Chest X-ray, PA view. Patient: 66 years old, sex M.
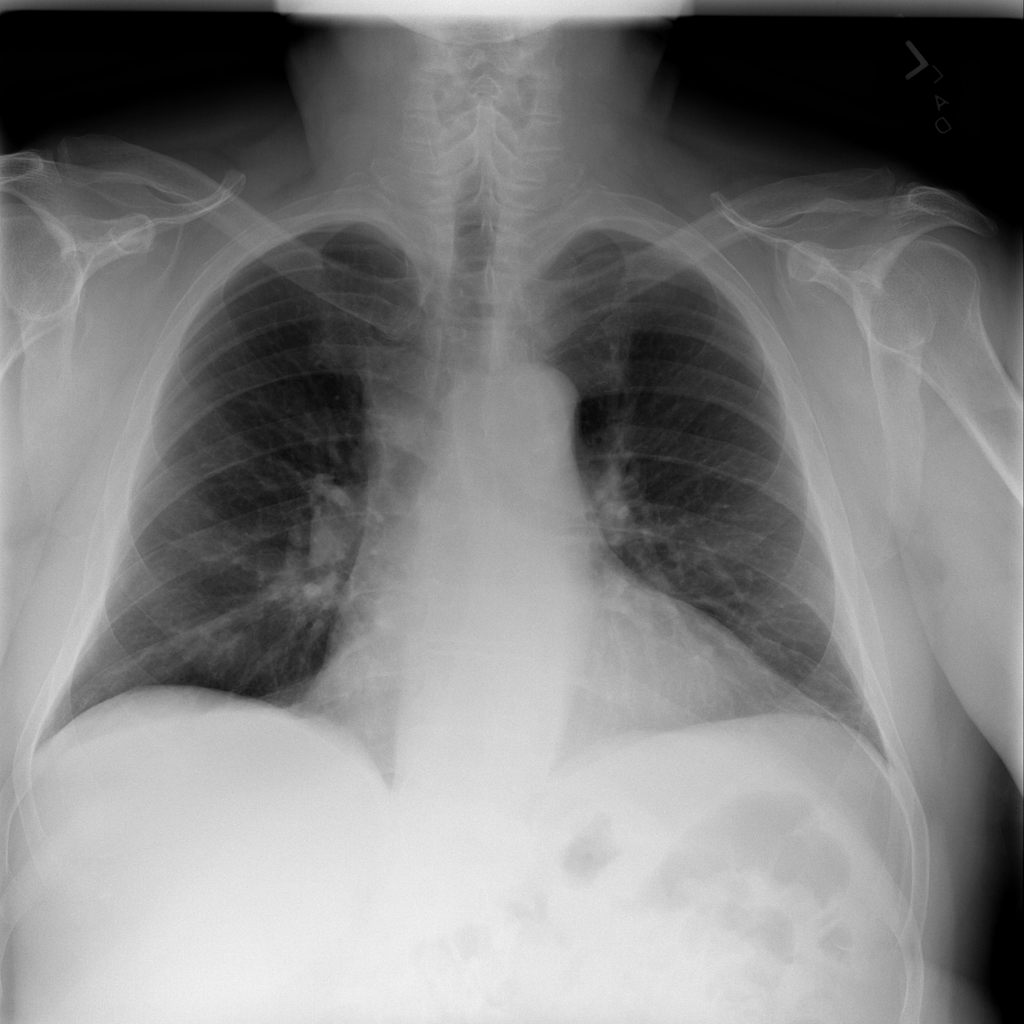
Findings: No Finding